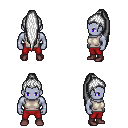
a pixel art fantasy rpg character, male body template, dark elf, purple skin, white sleeveless shirt, red pants, white extra-long topknot hairstyle, maroon shoes, four views (front, back, left, right), 2x2 character sprite sheet, small pixel art, hard edges, no anti-aliasing